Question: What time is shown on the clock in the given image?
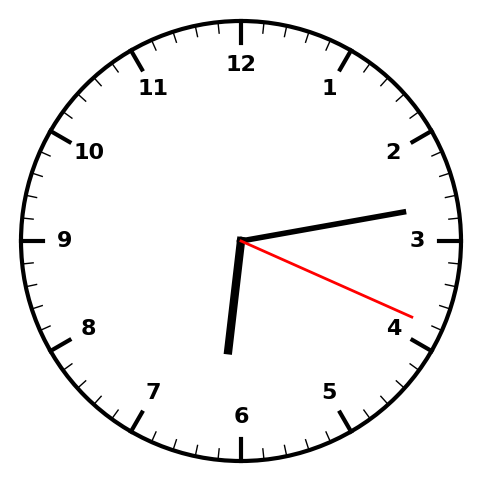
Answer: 06:13:19